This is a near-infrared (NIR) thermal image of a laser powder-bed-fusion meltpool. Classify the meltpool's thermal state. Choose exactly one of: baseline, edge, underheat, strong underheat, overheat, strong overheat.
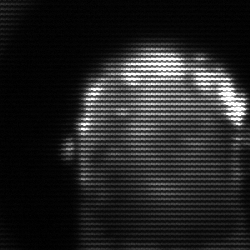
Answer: baseline